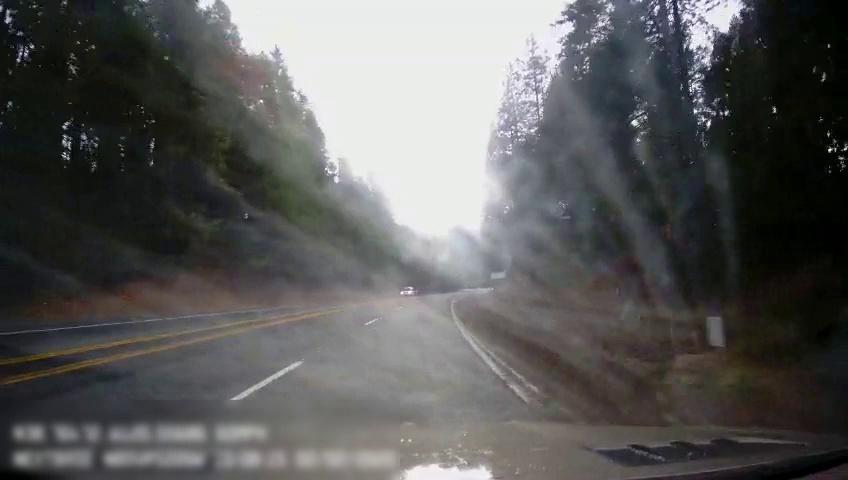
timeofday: Day
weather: Cloudy
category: Drivable Space
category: Vehicles | SUV
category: Lanes | Current Lane
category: Lanes | Current Lane
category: Lanes | Opposite Lane
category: Lanes | Alternate Lane
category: Lanes | Opposite Lane